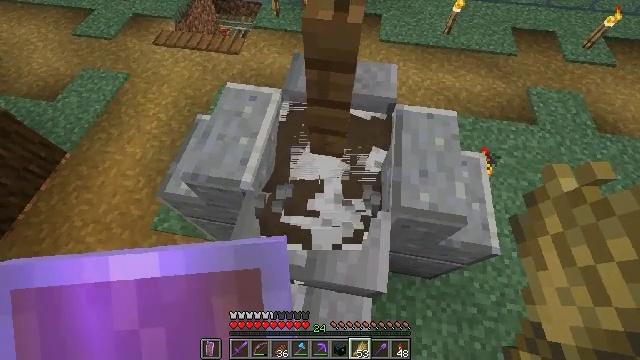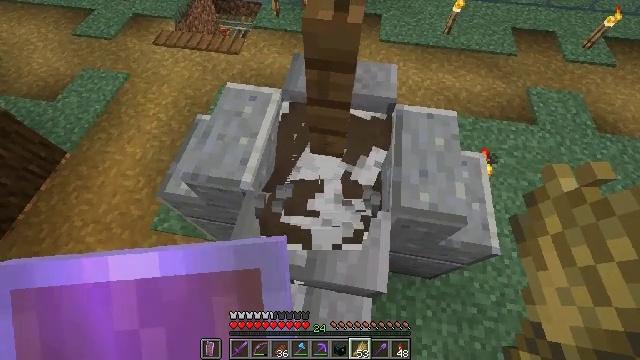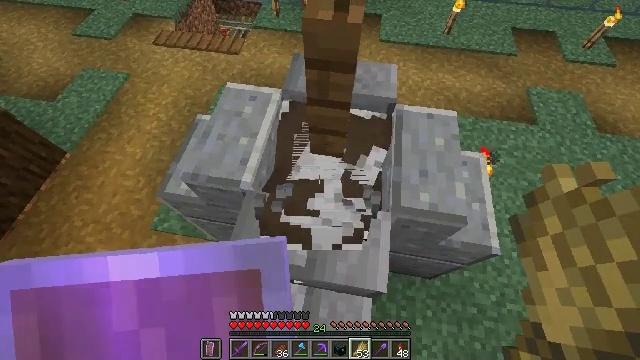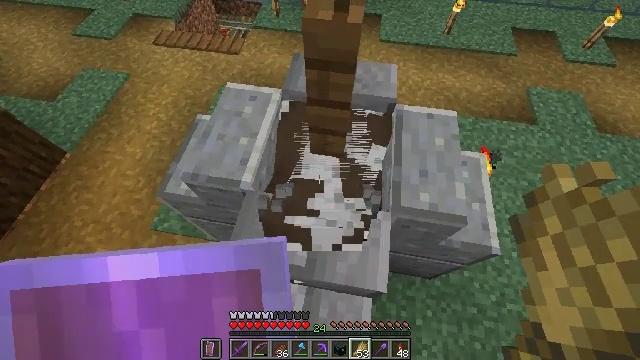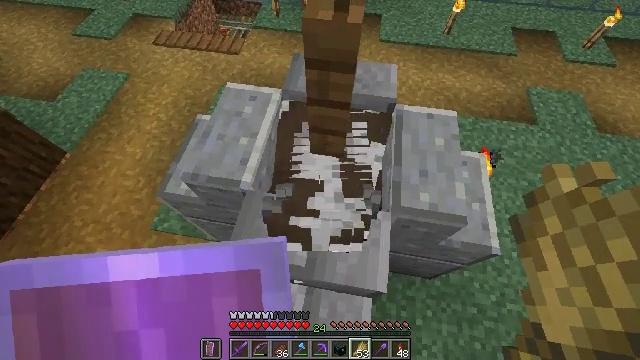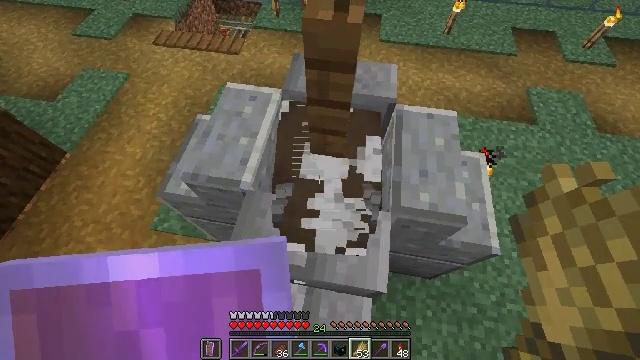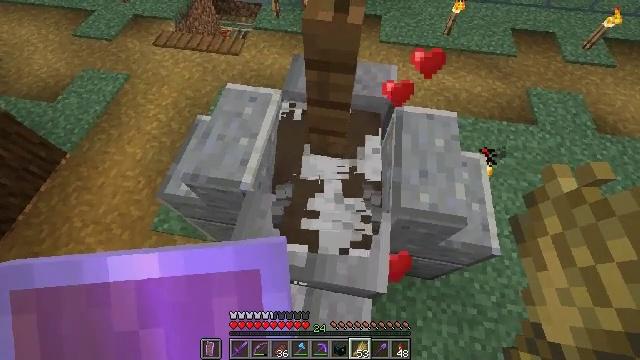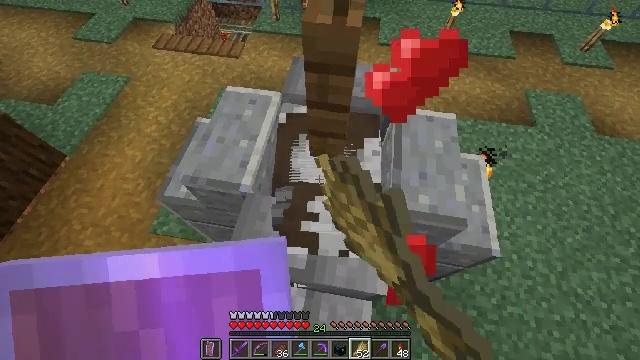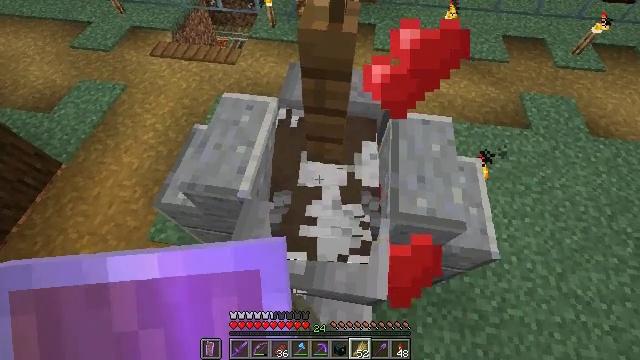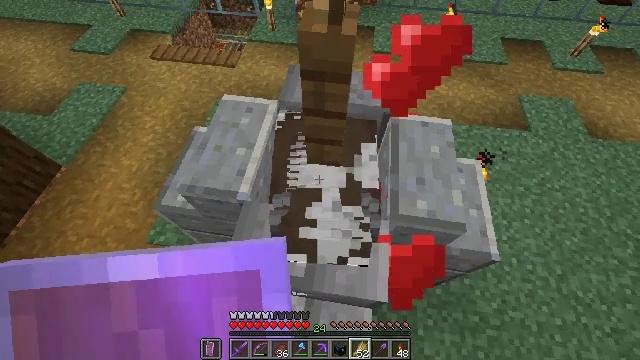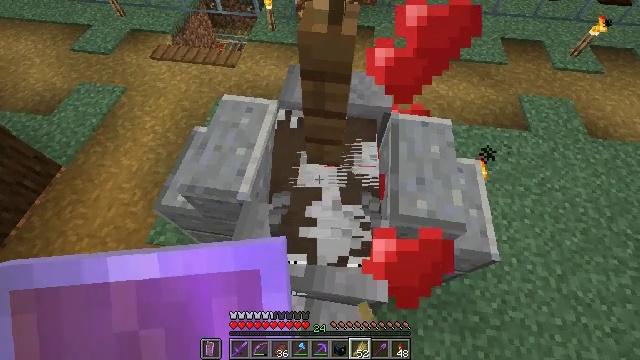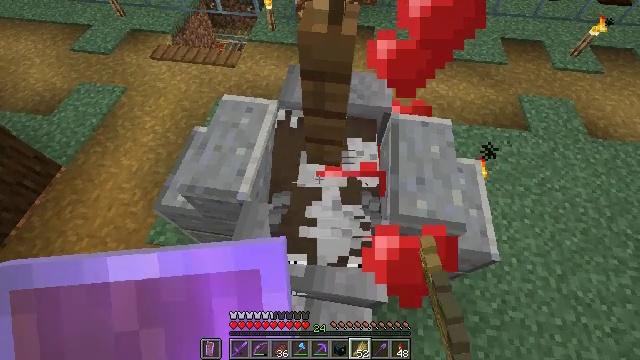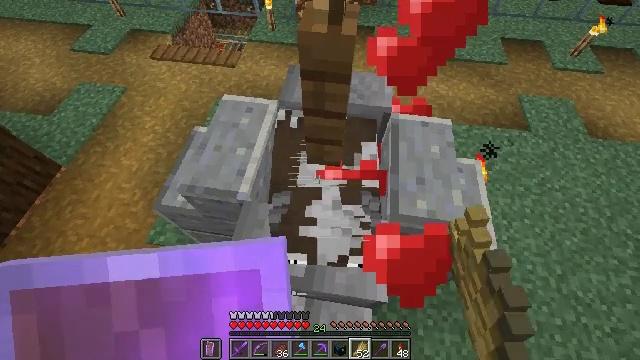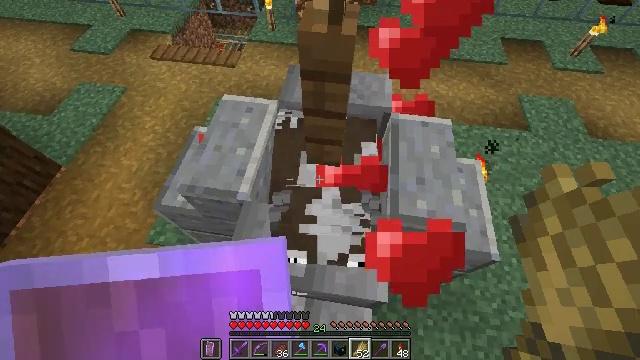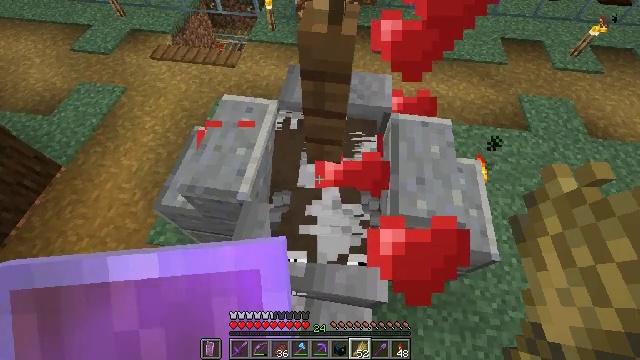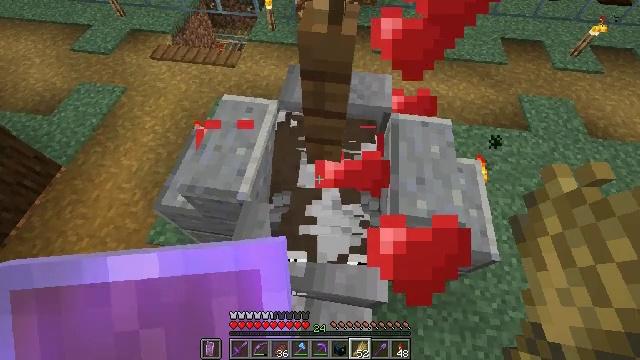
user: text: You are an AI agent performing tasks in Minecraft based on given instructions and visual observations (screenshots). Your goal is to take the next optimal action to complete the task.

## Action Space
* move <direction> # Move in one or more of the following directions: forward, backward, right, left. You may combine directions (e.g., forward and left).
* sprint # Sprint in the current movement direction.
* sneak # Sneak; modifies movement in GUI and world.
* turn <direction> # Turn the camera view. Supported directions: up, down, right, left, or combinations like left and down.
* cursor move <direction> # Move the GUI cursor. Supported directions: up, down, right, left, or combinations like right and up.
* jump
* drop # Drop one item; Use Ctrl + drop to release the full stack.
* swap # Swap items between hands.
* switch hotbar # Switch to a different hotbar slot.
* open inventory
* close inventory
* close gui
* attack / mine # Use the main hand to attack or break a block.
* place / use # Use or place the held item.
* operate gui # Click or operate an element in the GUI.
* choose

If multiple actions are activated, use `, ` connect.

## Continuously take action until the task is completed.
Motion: motion action
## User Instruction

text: Combat the sheep.
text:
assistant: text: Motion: use / place
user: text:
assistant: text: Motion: use / place
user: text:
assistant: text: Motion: use / place
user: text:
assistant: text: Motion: use / place
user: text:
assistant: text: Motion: use / place
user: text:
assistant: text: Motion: use / place
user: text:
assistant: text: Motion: use / place
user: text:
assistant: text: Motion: turn up, use / place
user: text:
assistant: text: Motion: use / place
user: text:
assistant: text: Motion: use / place
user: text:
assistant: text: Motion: use / place
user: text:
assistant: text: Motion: use / place
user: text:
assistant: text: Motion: use / place
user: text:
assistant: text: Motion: use / place
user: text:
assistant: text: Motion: use / place
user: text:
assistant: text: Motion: use / place
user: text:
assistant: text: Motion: use / place
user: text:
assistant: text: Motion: use / place
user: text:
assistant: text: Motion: use / place
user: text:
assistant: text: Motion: use / place
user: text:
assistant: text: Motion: use / place
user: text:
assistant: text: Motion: use / place
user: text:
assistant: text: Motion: use / place
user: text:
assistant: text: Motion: use / place
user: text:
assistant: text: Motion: turn left, use / place
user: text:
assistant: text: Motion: turn left, use / place
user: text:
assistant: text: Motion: use / place
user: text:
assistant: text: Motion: use / place
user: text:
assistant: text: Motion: use / place
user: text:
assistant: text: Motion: use / place